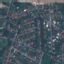
Land use / land cover class: Residential